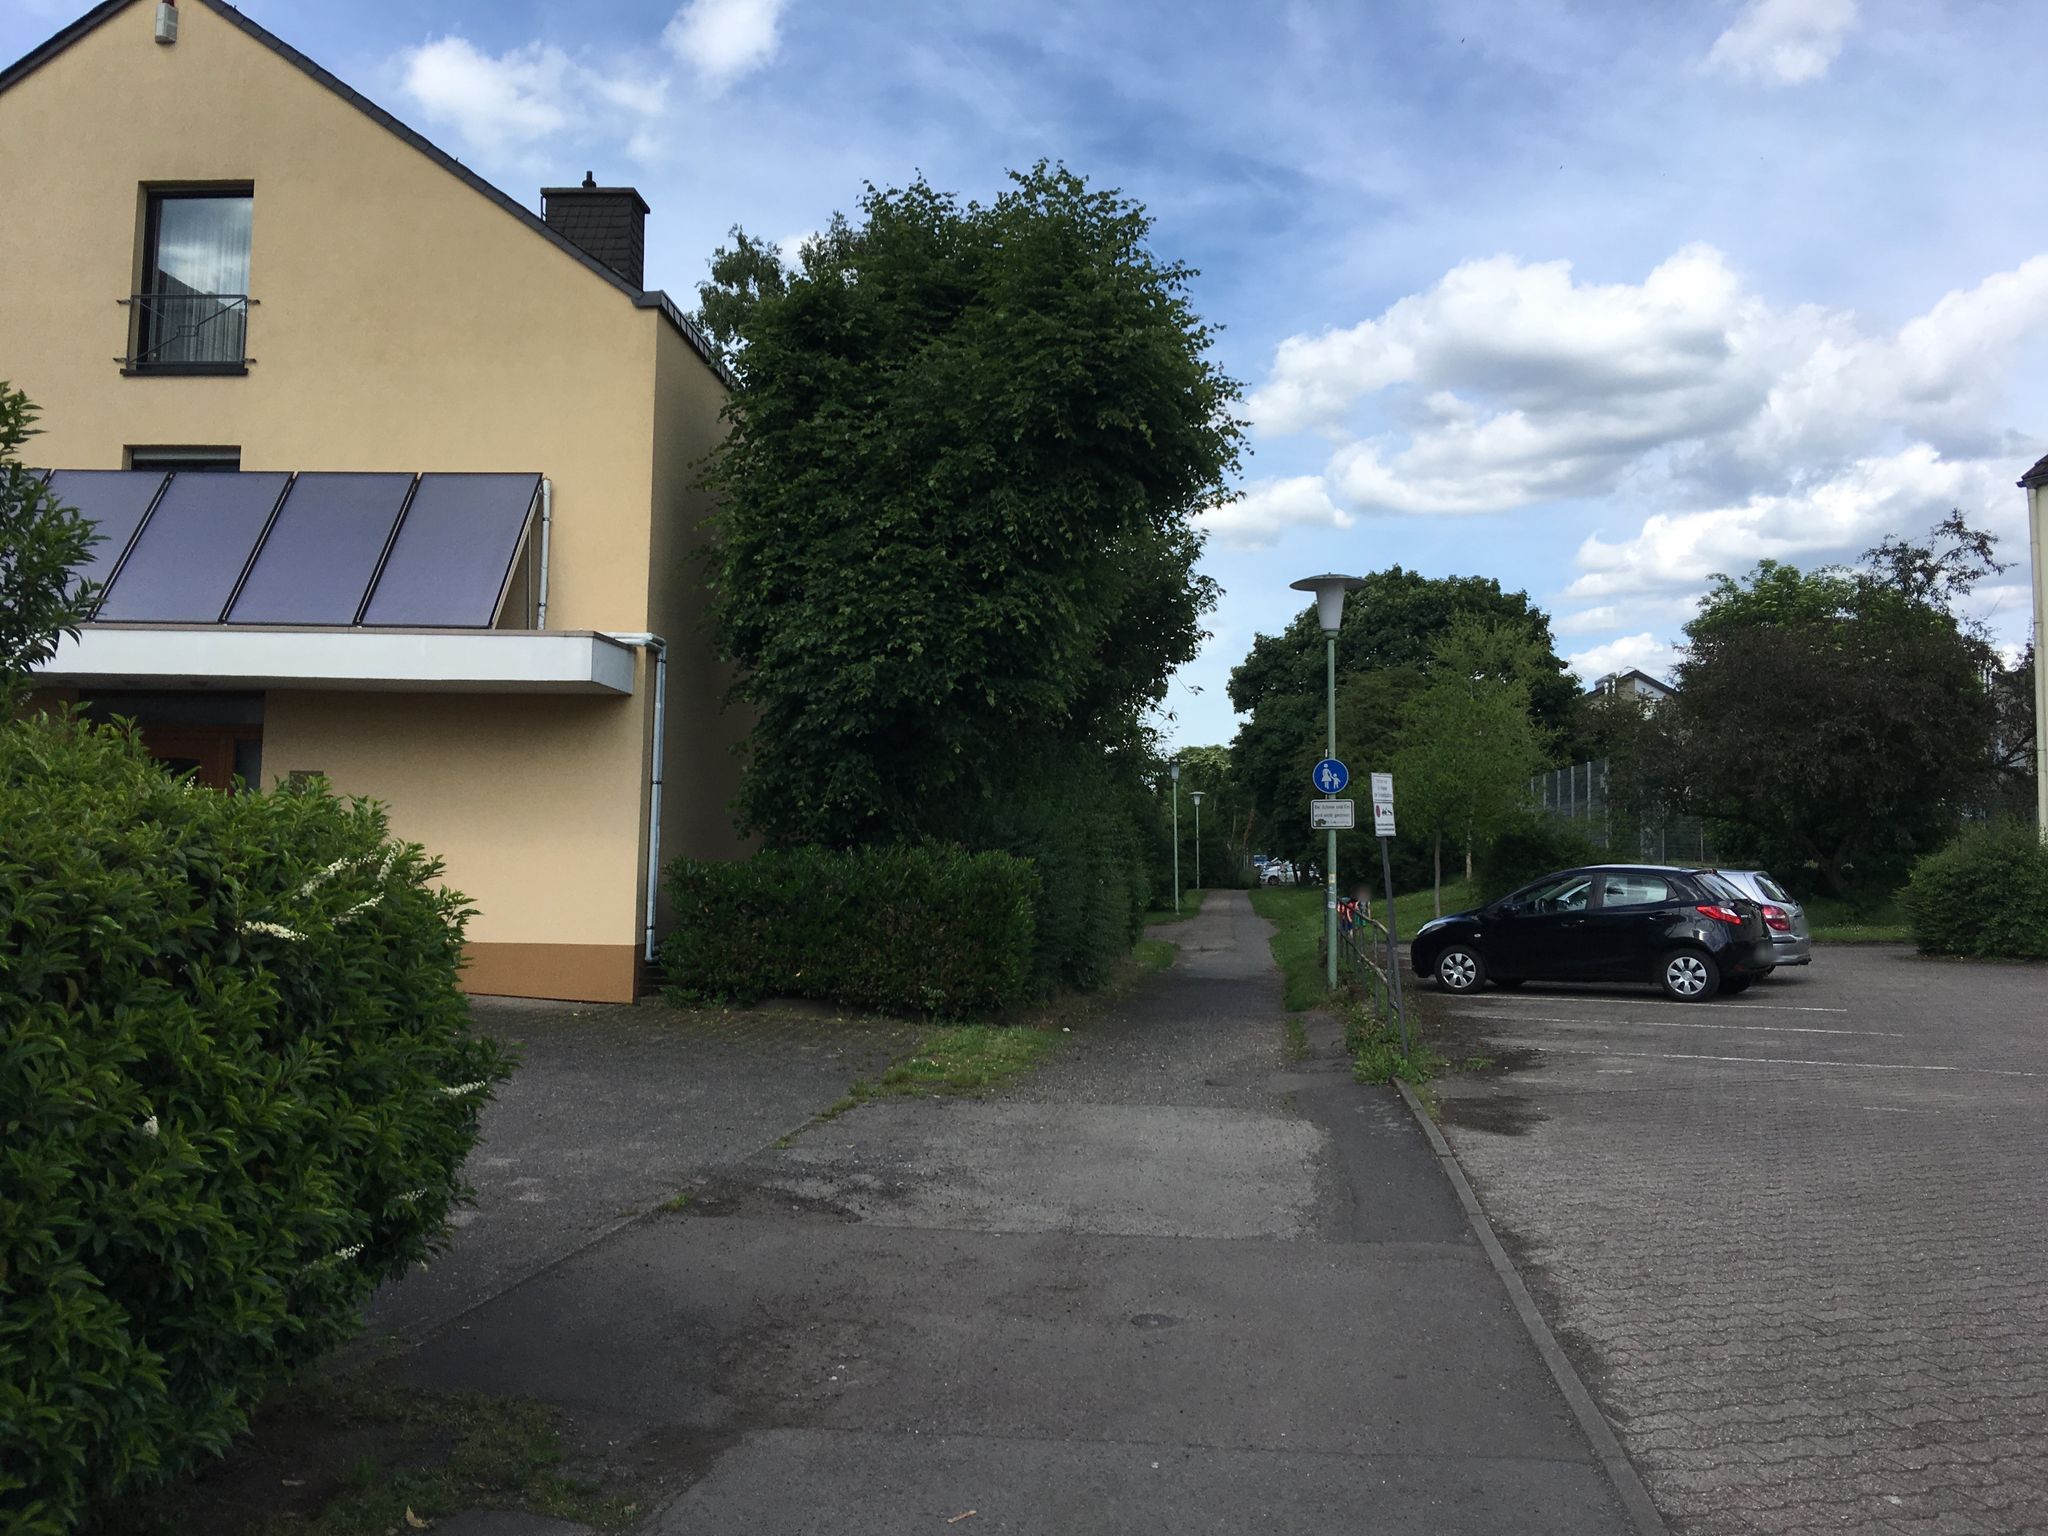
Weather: cloudy
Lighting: day
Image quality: good
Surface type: walking surface
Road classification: footway, residential, service
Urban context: urban centre
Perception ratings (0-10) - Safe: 9, Lively: 6.37, Beautiful: 9.37, Boring: 6.5, Depressing: 3.4, Wealthy: 5.69